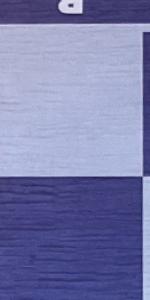
Label: Empty